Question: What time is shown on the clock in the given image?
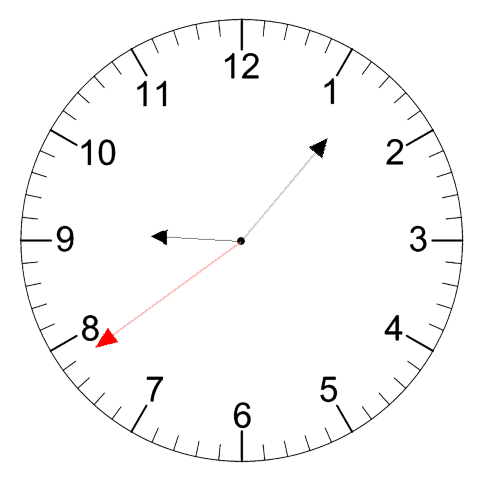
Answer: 09:06:39